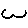
Label: cloud